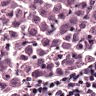
Metastatic tissue present: yes